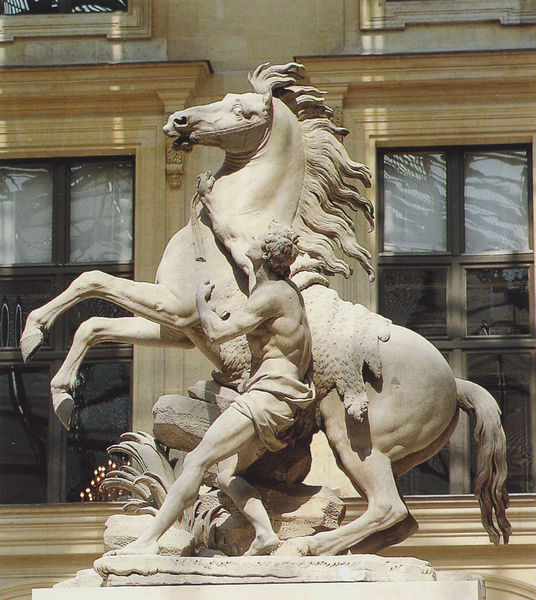
Titel: Rossbändiger
Künstler: Guillaume Coustou
Institution: Paris, Champs-Élysées
Schlagwörter: mann, nackt, bewegung, fenster, marmor, tür, weiss, gebäude, haus, tier, tuch, falten, mensch, stein, figur, pflanze, pferd, skulptur, statue, beine, fell, hufe, mähne, schwanz, schweif, zaumzeug, zügel, türen, fels, angst, wild, kraft, muskeln, bildhauerei, faltenwurf, plastik, foto, antike, denkmal, skulpturen, plastiken, statuen, sandstein, ross, museum, scheu, standbild, steigen, aufbäumen, steigend, satteldecke, pferdemähne, bildhauerkunst, flies, zähmung, bändiger, pferdebändiger, rossebändiger, flatne, beruhigung, lpferd